Field crop: maize
Growth stage: 2
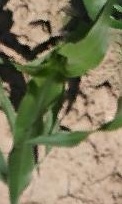
Species: maize